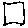
Label: square